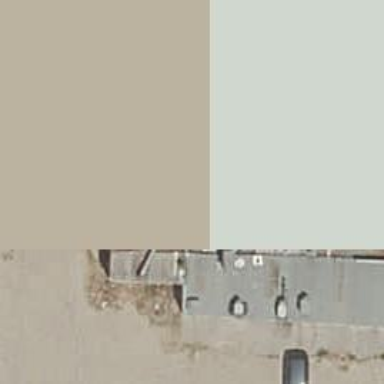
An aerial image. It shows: Restaurant.